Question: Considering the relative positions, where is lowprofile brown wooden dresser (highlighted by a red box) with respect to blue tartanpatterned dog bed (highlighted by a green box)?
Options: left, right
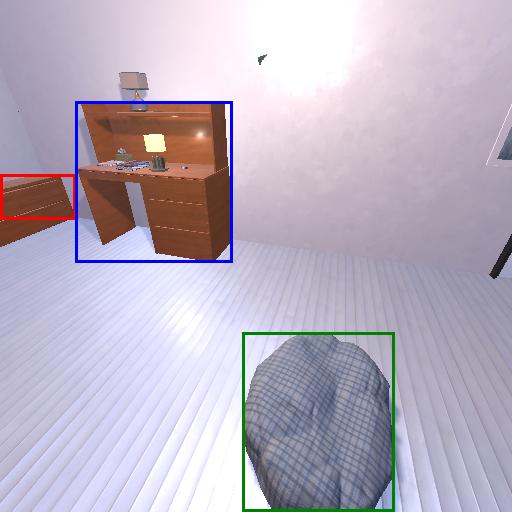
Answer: left